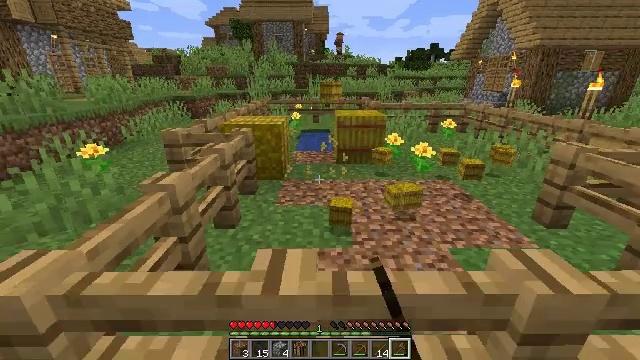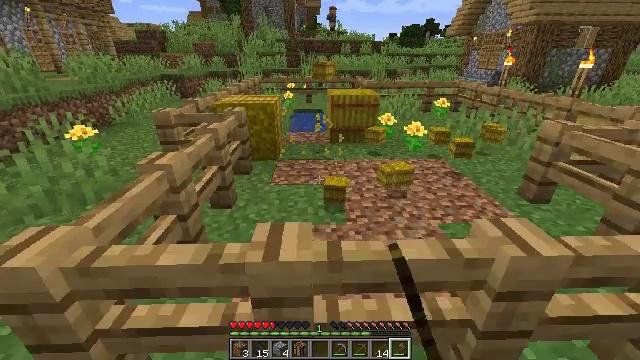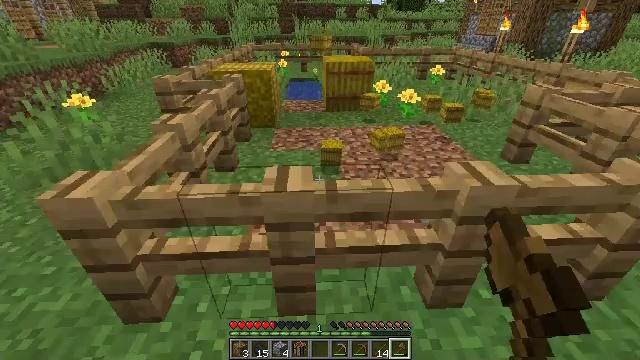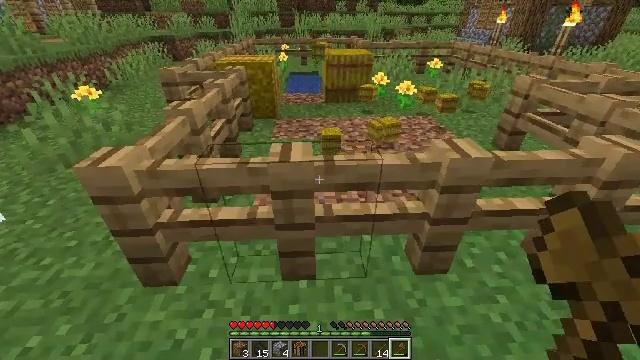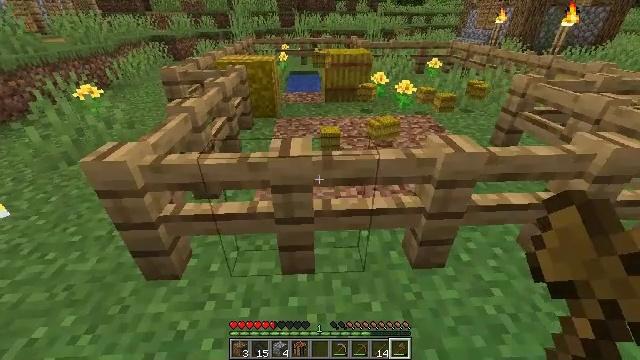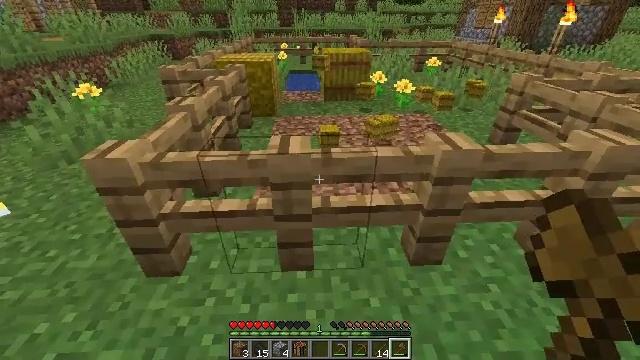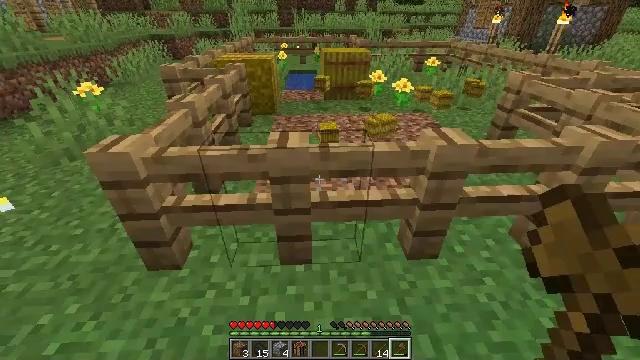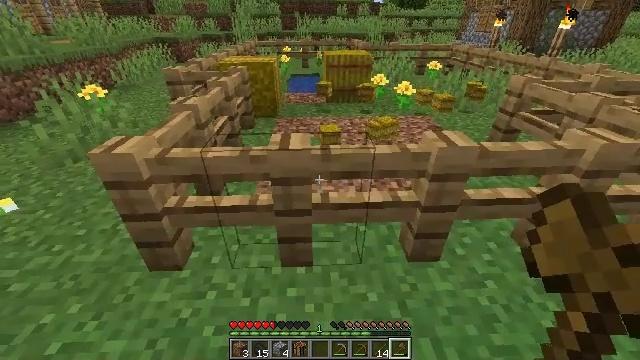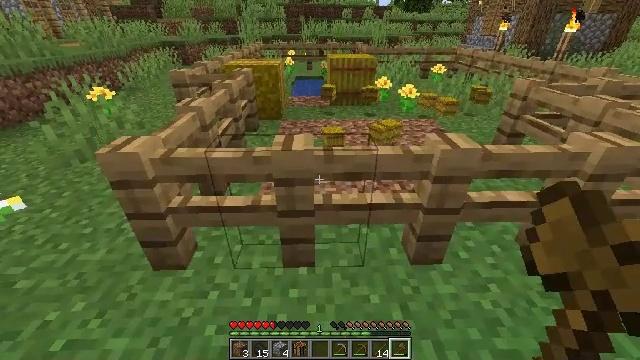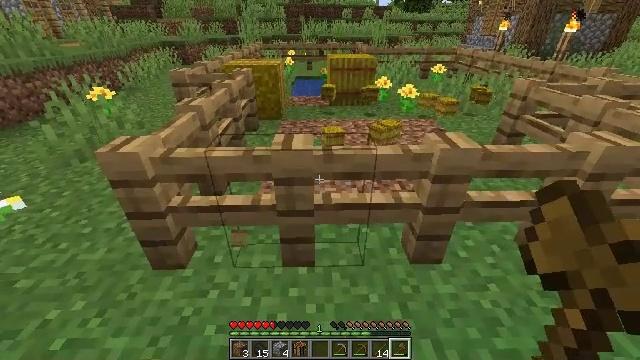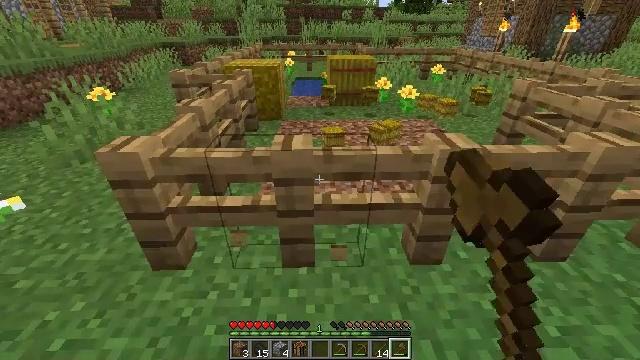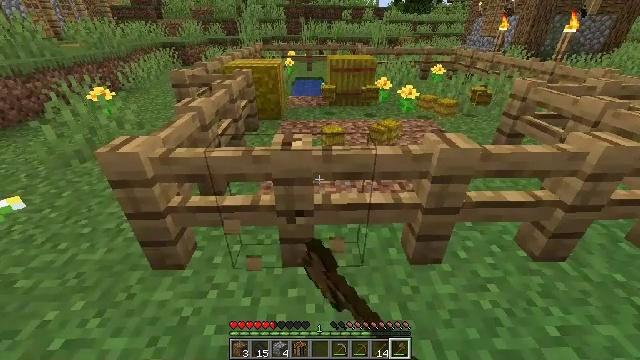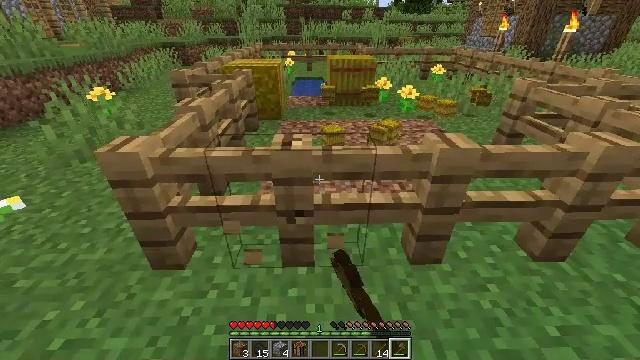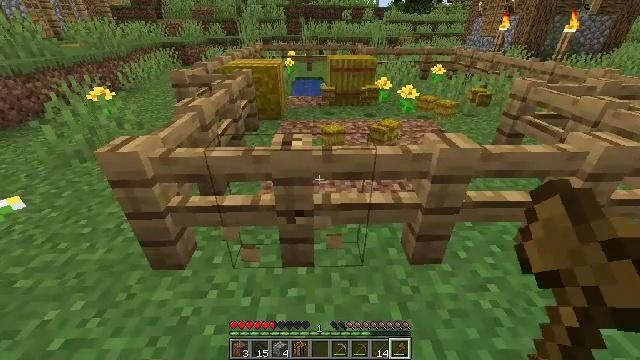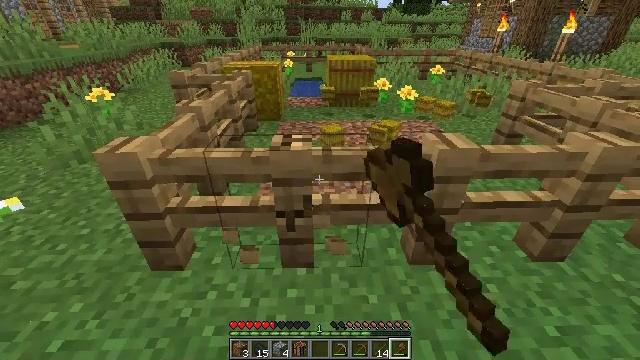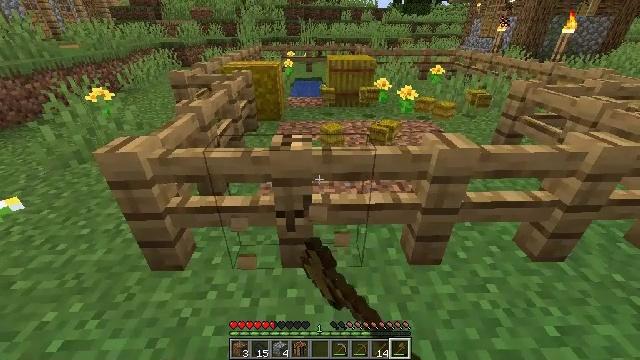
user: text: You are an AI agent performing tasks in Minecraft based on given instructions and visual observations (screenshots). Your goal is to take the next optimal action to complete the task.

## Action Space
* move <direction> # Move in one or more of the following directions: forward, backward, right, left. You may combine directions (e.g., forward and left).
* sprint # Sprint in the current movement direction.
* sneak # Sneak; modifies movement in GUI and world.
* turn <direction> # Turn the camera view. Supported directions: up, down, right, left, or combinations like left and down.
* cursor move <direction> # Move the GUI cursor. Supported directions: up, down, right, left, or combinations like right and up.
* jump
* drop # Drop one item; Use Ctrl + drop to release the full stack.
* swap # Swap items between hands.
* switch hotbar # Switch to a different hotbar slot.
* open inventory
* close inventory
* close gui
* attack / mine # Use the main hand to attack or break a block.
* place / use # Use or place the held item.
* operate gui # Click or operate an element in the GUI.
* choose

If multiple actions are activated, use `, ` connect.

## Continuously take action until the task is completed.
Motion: motion action
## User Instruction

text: Remove the oak fence from its place.
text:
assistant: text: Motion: move back, turn right and down
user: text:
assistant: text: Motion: move back, turn right and down
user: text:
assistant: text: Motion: turn down
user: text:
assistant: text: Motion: no_op
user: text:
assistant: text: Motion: no_op
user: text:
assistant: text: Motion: no_op
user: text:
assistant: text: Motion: no_op
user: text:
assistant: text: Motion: no_op
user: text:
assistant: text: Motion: attack / mine
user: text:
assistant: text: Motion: attack / mine
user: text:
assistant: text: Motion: attack / mine
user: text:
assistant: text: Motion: attack / mine
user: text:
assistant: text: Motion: attack / mine
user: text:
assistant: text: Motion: attack / mine
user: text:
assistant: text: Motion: attack / mine
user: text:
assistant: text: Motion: attack / mine
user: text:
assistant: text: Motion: attack / mine
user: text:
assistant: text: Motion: attack / mine
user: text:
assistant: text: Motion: attack / mine
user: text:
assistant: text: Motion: attack / mine
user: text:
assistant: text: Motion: attack / mine
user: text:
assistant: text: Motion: attack / mine
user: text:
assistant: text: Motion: attack / mine
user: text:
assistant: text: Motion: attack / mine
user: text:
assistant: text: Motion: attack / mine
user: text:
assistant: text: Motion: attack / mine
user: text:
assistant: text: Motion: attack / mine
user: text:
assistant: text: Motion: attack / mine
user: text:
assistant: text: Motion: attack / mine
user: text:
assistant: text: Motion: attack / mine